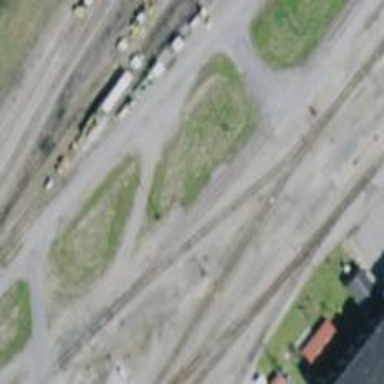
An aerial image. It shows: Railway siding for service.